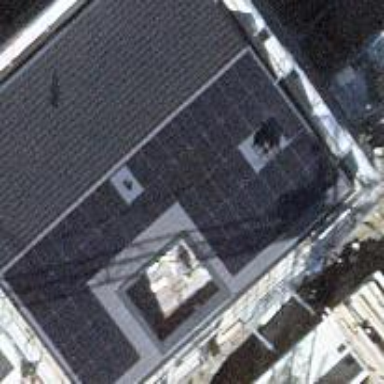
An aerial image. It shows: Solar power generator using photovoltaic method with solar photovoltaic panel types.